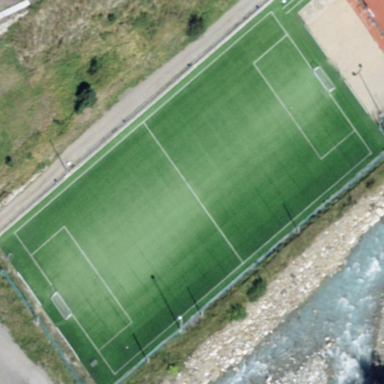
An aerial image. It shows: Artificial turf soccer pitch for leisure sports.